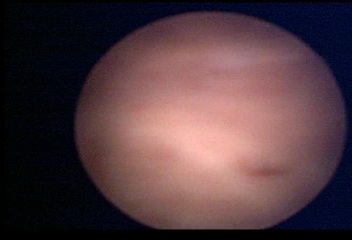
Modality: WLC
Class: Normal mucosa
Bladder cancer association: No